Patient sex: M
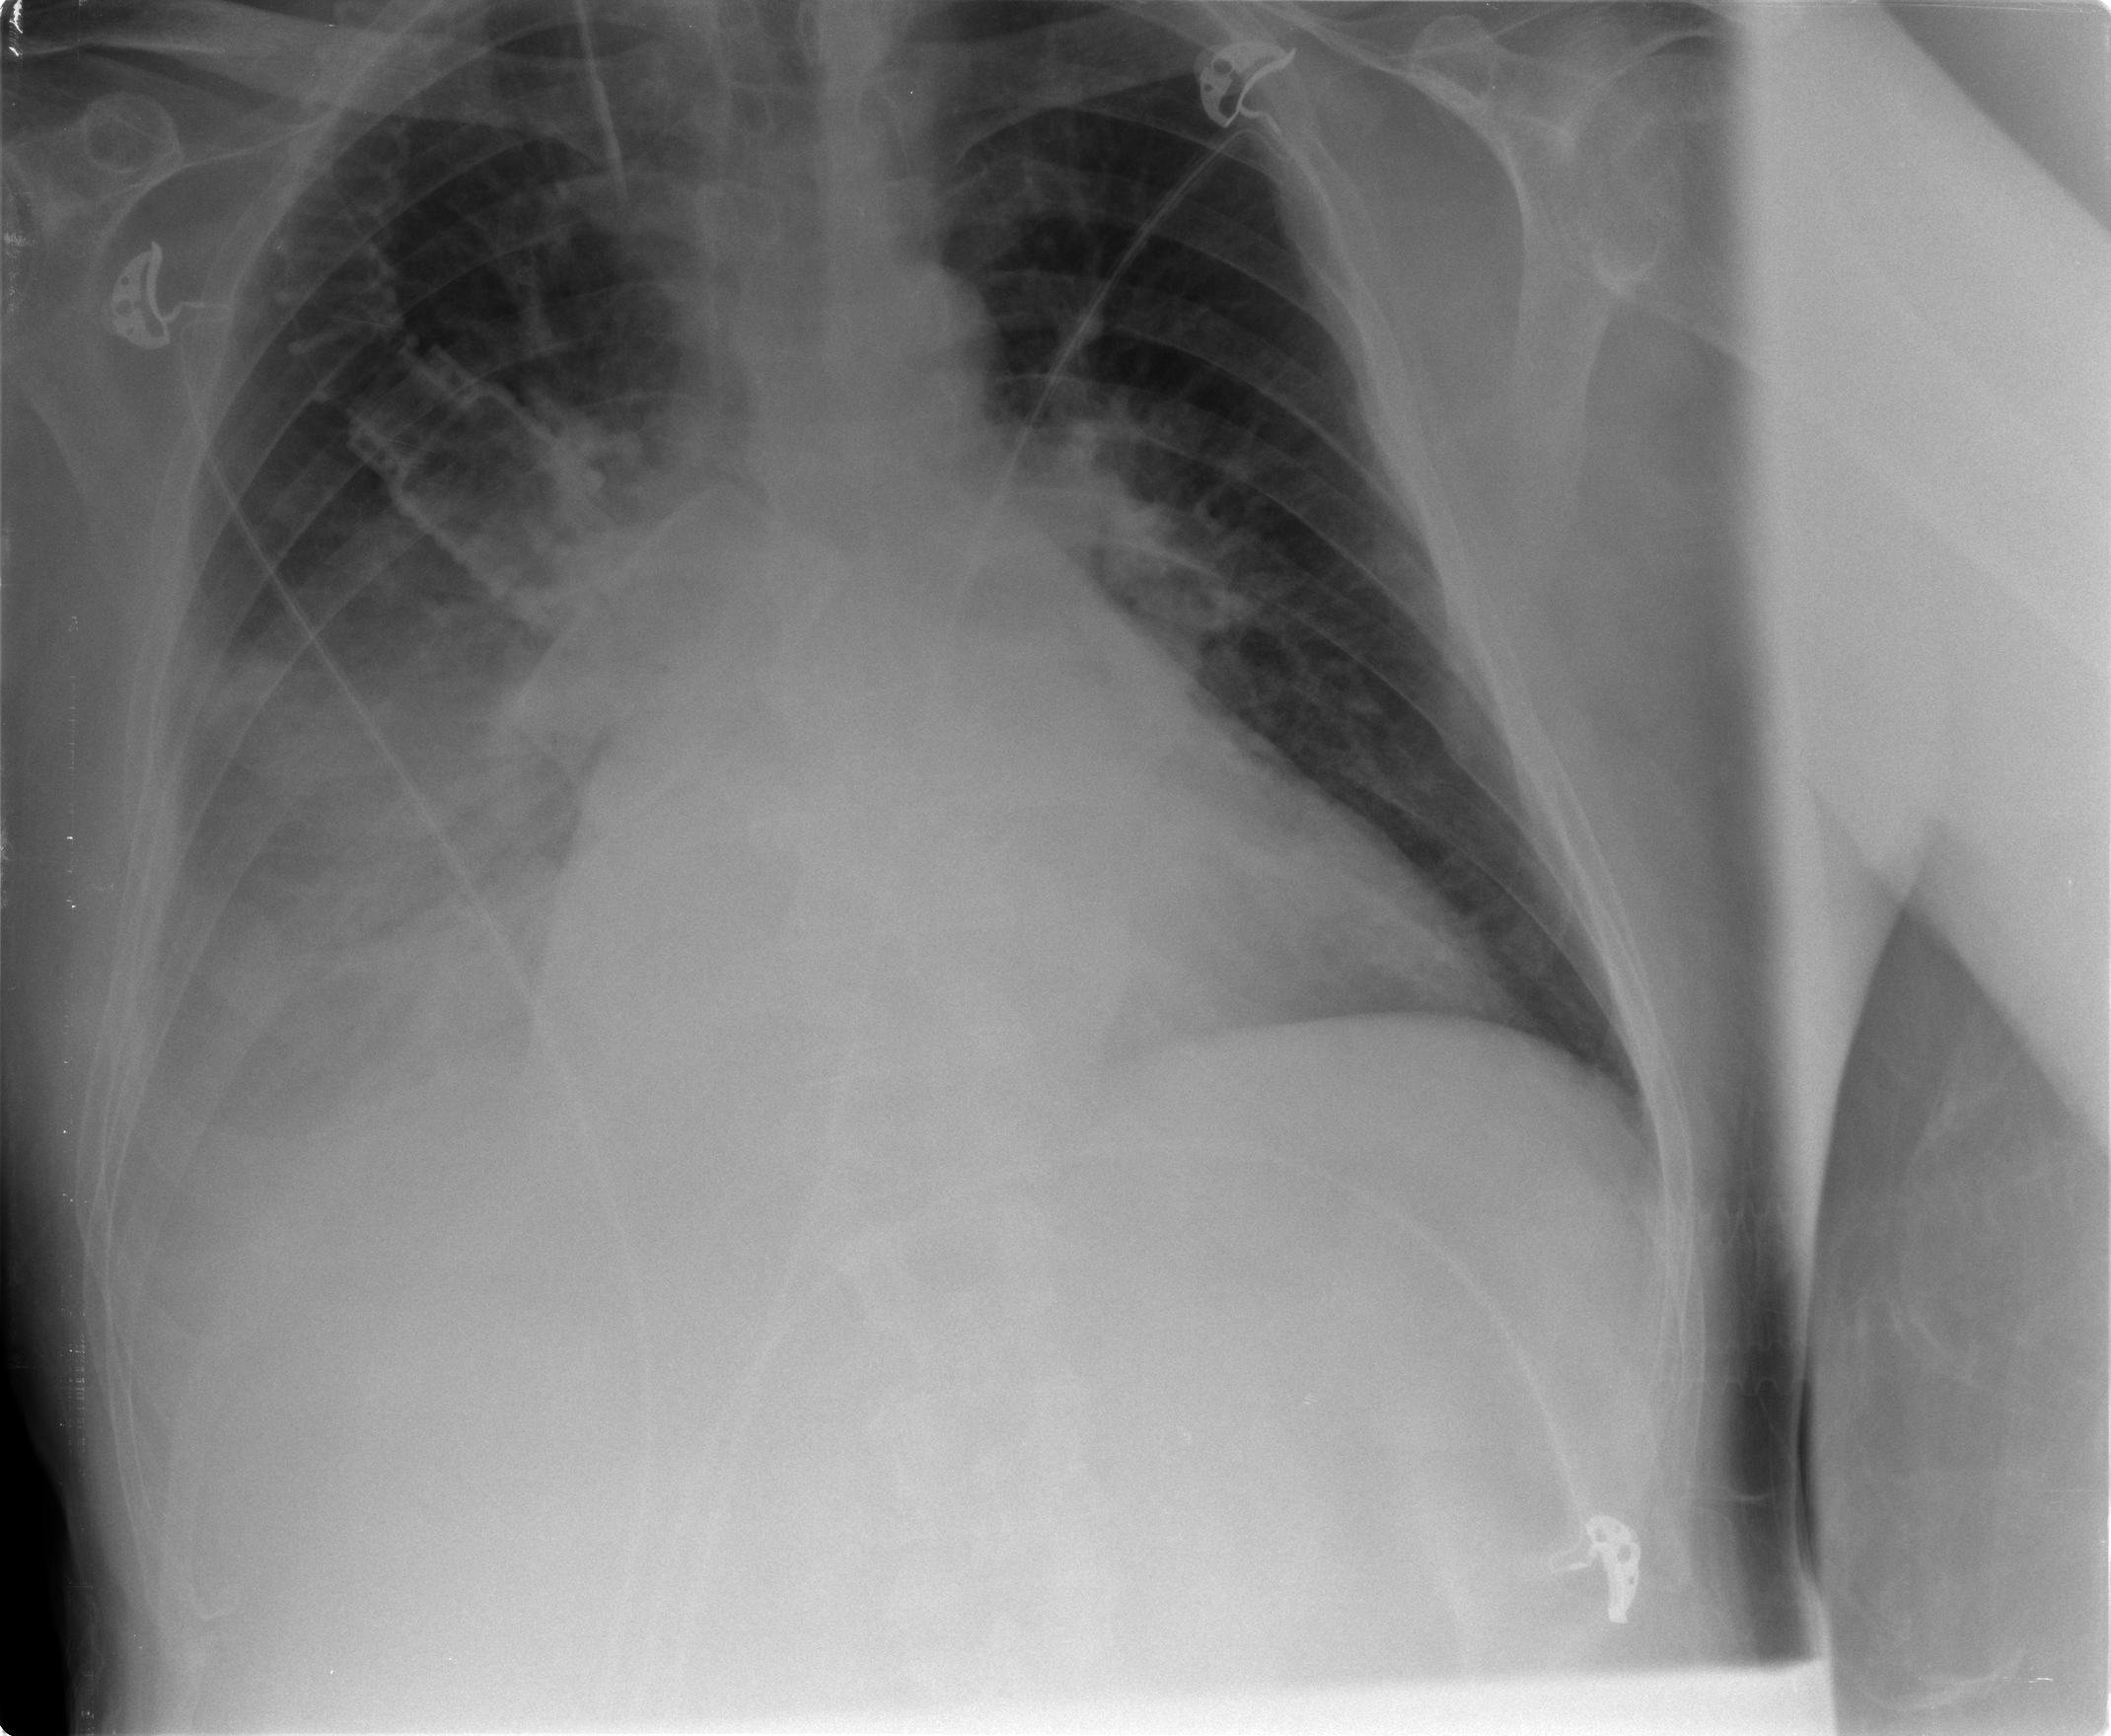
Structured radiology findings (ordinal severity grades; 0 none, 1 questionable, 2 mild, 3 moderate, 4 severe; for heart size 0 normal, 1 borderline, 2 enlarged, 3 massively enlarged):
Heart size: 1
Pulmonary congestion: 0
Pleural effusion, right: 3
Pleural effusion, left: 0
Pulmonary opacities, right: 2
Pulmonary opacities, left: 0
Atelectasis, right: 3
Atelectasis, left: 0